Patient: sex F, age 48
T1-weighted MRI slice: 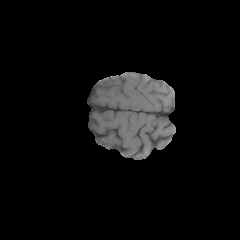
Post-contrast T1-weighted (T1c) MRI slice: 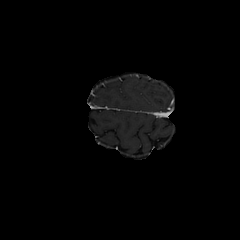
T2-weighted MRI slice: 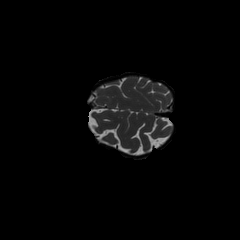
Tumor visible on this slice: no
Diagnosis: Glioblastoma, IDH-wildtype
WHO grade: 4